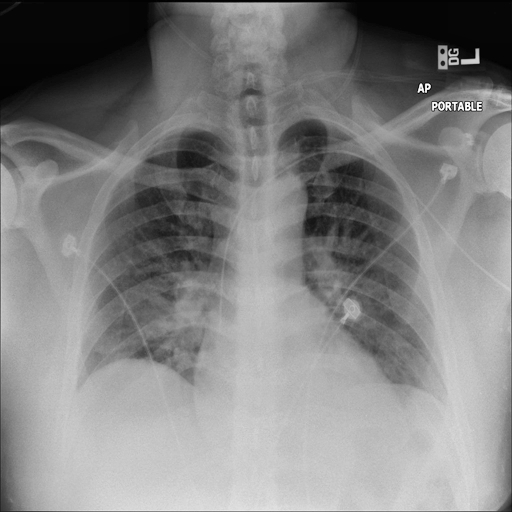
Finding: NORMAL